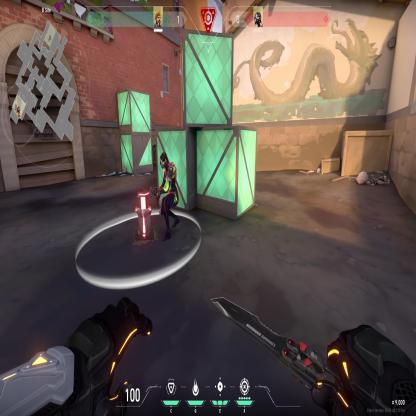
Label: planted spike ; enemy